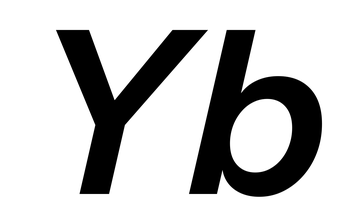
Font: InstrumentSans-Italic_SemiBold_Italic